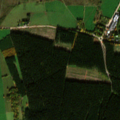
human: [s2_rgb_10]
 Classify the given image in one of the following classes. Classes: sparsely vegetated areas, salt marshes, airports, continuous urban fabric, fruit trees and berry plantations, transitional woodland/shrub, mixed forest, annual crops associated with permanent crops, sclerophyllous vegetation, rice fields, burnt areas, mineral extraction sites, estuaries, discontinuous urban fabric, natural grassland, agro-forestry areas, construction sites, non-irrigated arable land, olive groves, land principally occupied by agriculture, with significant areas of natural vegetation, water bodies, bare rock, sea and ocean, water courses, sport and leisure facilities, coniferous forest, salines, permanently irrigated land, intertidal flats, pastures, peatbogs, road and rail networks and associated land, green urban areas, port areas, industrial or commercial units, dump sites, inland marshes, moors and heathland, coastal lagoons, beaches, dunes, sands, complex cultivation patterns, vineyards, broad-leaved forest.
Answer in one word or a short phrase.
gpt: industrial or commercial units, pastures, coniferous forest, transitional woodland/shrub